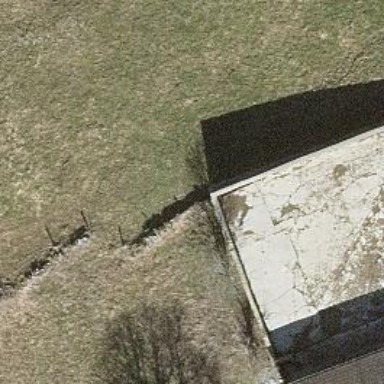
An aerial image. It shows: Retaining wall.